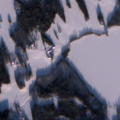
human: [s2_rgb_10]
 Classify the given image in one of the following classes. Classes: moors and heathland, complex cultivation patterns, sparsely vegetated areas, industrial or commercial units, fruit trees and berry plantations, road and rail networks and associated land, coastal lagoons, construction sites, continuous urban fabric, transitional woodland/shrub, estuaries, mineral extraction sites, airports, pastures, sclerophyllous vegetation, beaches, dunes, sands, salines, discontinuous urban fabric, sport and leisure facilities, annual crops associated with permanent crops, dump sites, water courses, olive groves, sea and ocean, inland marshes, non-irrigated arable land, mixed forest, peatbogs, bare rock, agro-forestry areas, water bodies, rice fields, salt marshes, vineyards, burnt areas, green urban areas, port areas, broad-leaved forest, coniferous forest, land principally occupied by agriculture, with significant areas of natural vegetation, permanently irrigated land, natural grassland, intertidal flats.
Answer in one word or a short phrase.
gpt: non-irrigated arable land, land principally occupied by agriculture, with significant areas of natural vegetation, broad-leaved forest, mixed forest, water bodies